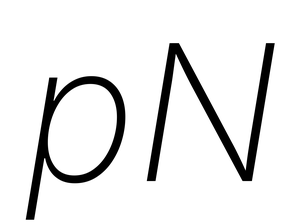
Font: Inter-Italic_ExtraLight_Italic